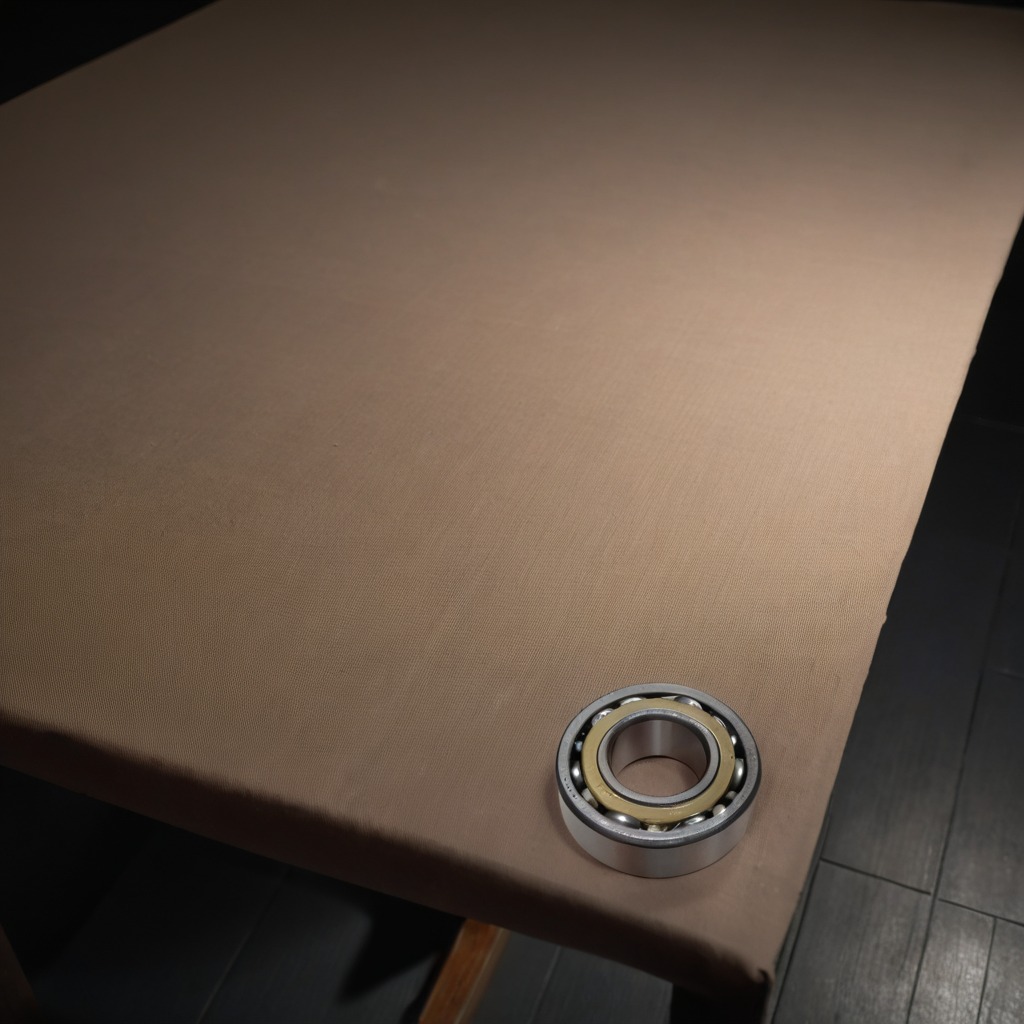
A metal ball bearing is lying on the wooden table.